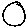
Label: circle